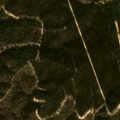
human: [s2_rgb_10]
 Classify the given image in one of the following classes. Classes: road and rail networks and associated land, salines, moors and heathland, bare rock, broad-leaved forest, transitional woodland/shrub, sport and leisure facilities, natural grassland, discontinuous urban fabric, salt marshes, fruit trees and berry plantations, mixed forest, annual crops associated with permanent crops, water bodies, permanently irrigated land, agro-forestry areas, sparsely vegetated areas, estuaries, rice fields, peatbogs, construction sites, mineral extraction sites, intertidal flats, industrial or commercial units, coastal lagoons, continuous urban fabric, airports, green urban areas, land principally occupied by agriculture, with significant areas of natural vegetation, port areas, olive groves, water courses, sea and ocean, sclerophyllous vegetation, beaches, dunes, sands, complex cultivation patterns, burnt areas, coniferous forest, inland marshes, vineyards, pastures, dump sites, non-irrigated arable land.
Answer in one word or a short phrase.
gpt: broad-leaved forest, mixed forest, transitional woodland/shrub